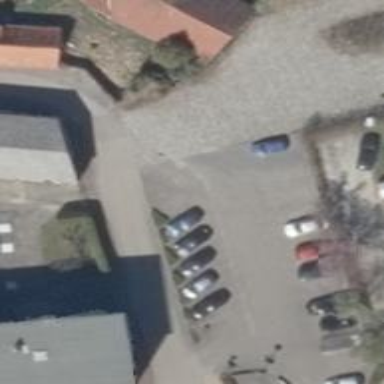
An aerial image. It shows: Parking area with surface.